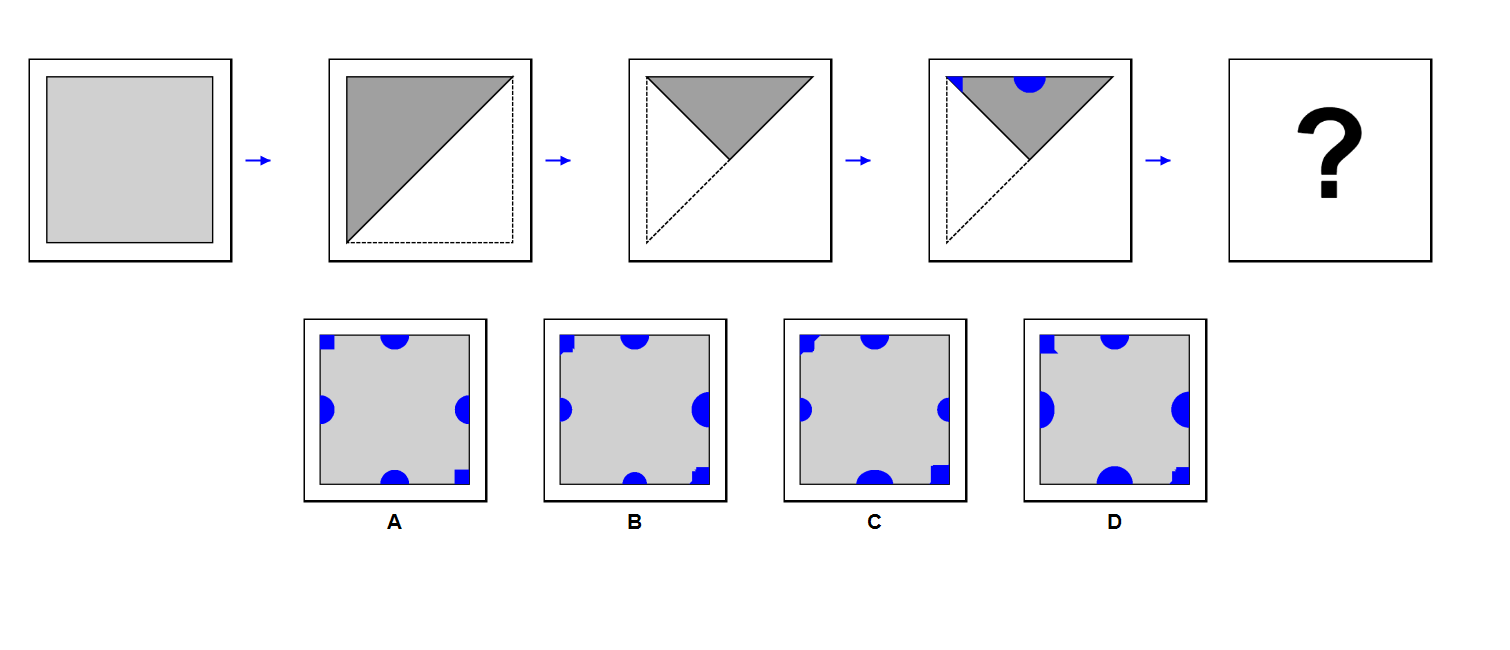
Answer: A